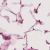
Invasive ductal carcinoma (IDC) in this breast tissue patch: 0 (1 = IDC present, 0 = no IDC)